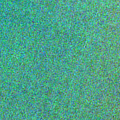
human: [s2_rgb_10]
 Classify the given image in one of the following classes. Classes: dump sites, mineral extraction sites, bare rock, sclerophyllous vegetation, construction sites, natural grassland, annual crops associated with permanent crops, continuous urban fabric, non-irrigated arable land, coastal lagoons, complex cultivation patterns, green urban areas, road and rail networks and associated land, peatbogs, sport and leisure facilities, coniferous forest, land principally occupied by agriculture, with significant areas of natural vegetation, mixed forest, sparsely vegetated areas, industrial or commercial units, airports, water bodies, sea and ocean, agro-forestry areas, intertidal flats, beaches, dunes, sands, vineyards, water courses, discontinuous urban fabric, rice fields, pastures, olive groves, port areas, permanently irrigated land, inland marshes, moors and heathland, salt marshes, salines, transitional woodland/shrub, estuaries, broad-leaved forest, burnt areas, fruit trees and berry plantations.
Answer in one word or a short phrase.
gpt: sea and ocean